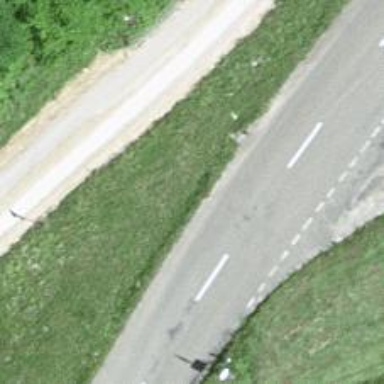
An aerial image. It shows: Bus stop along the road.